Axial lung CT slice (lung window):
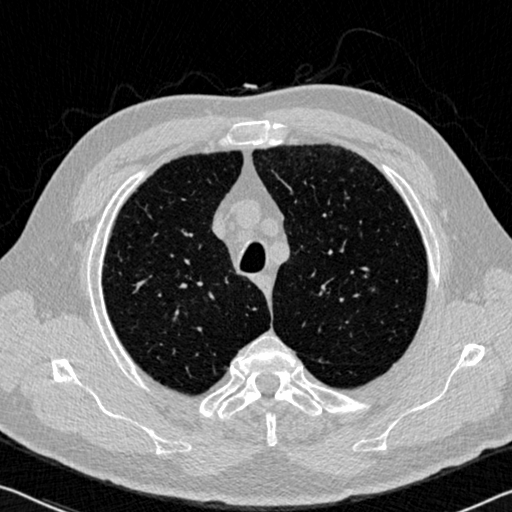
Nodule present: no